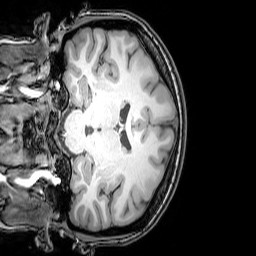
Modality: T1w
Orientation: coronal
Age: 23
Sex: female
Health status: healthy
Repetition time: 0.081 s
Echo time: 0.037 s